Interaction volume radius: 5 \u00c5
Interaction volume height: 15 \u00c5
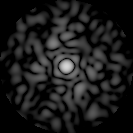
Disorder parameter: 0.8507